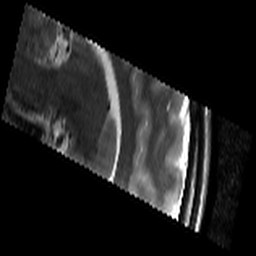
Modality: T2w
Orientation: sagittal
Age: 20
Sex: male
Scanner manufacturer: siemens
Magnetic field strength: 3 T
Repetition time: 8.02 s
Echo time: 0.08 s